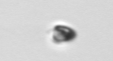
Label: Pyramimonas